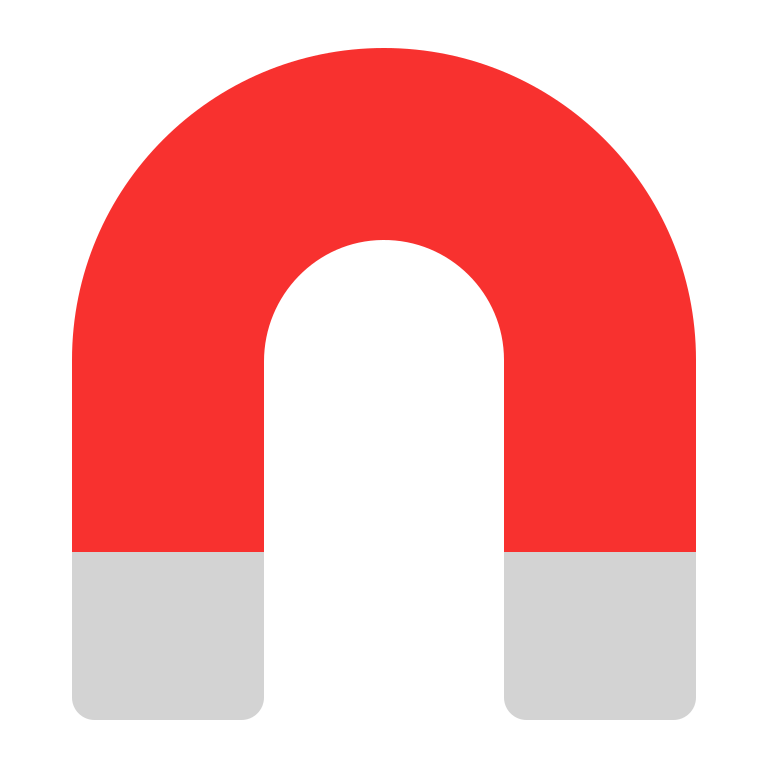
magnet flat